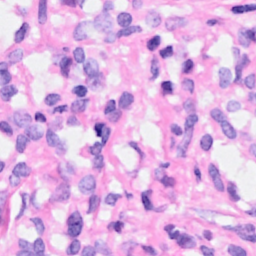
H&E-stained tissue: Breast